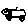
Label: car